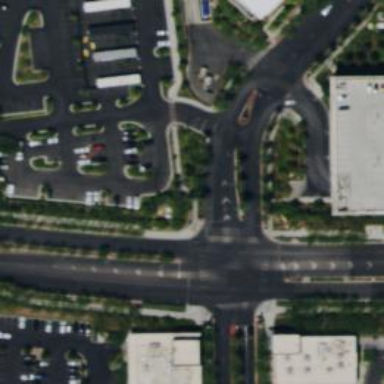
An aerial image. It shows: Solid stop line on the road.